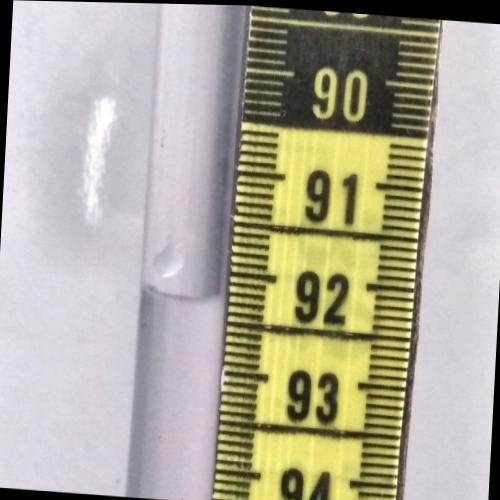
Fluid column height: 92.3 cm